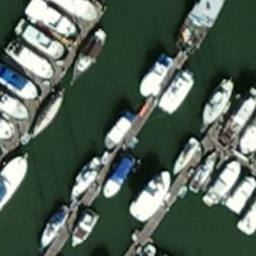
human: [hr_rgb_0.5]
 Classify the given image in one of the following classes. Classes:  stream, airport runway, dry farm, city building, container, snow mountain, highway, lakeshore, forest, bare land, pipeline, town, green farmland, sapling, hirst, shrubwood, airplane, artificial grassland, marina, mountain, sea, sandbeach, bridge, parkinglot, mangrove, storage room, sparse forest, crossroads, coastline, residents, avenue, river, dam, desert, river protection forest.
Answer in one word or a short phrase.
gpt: marina